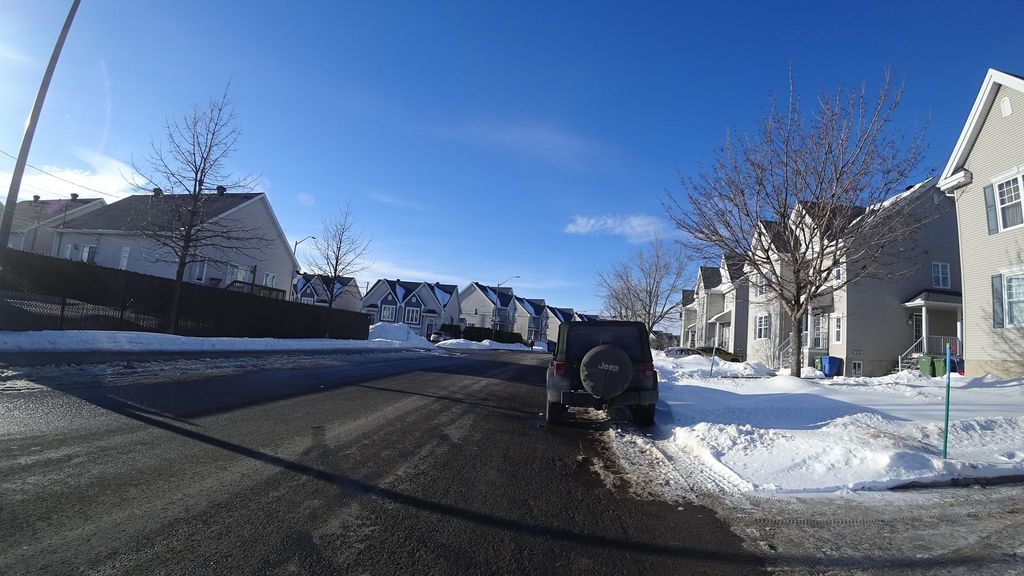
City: quebec_city